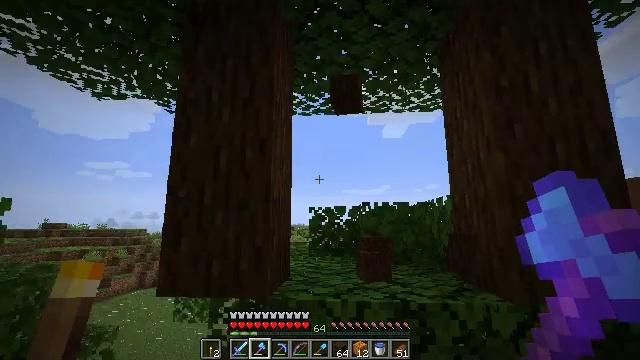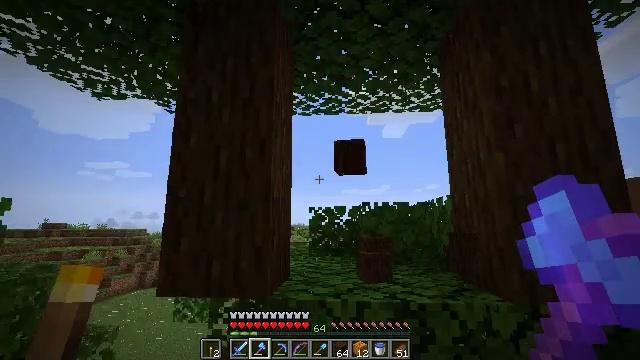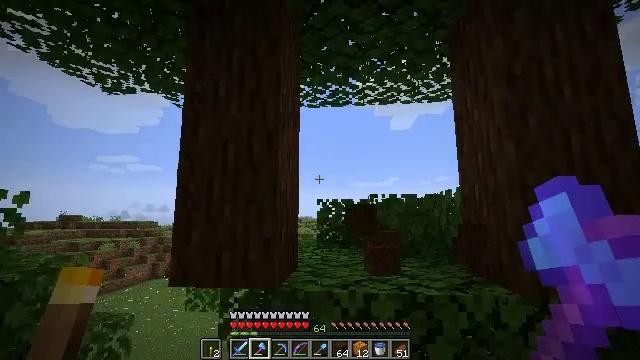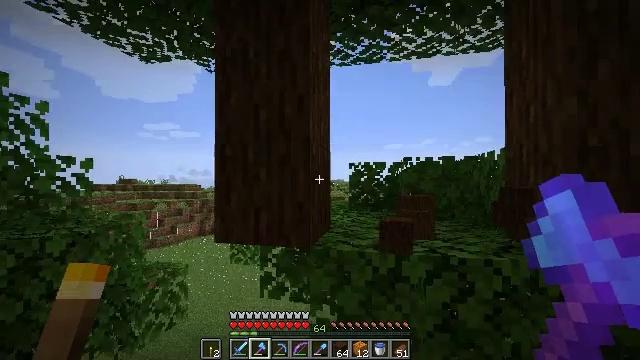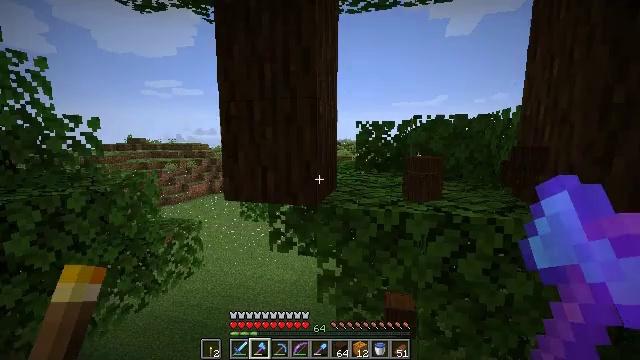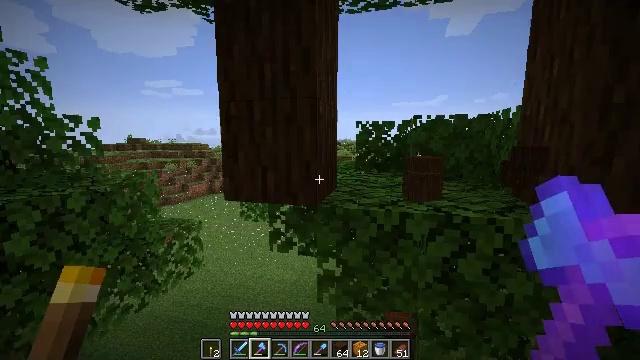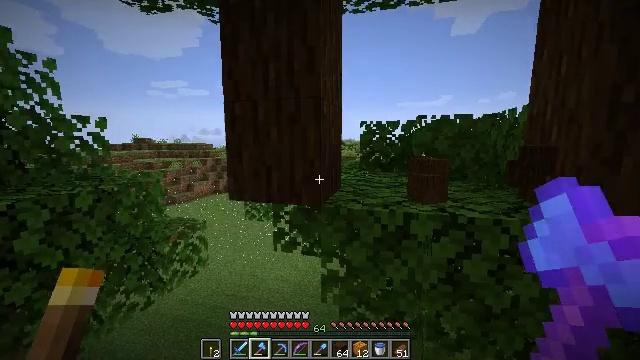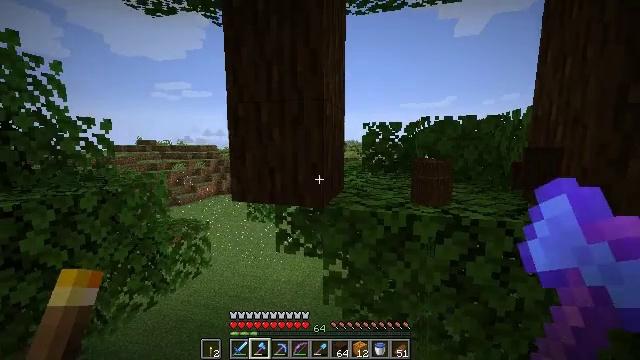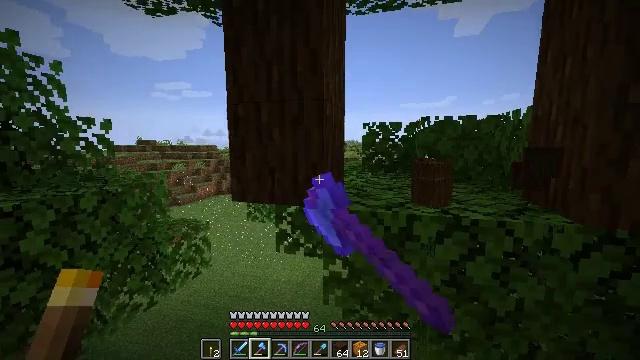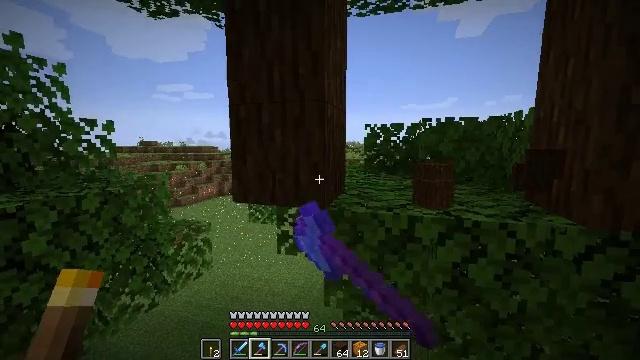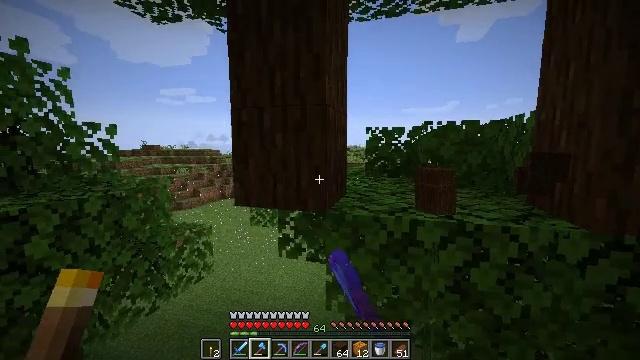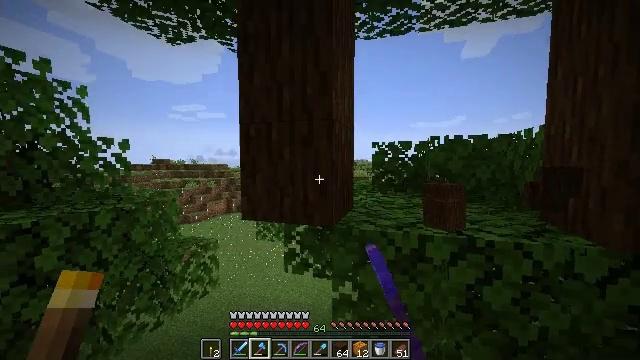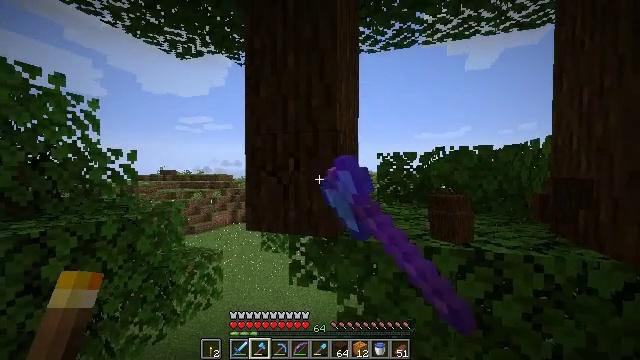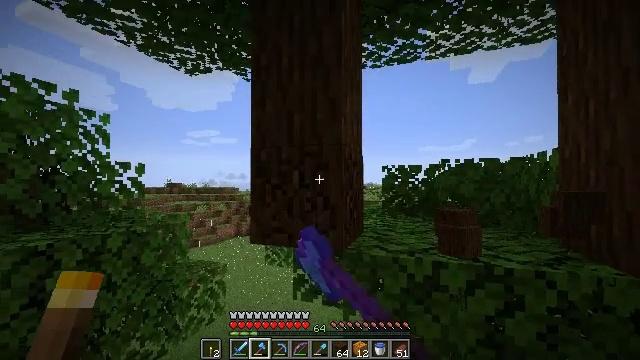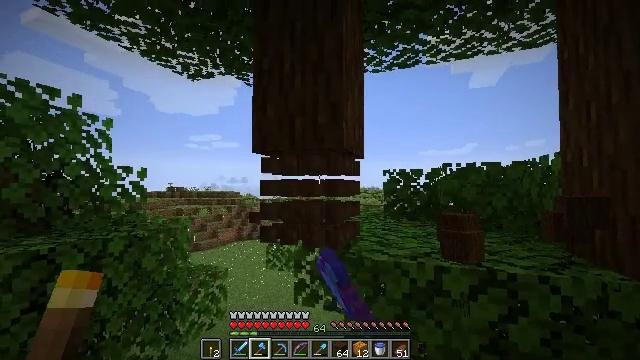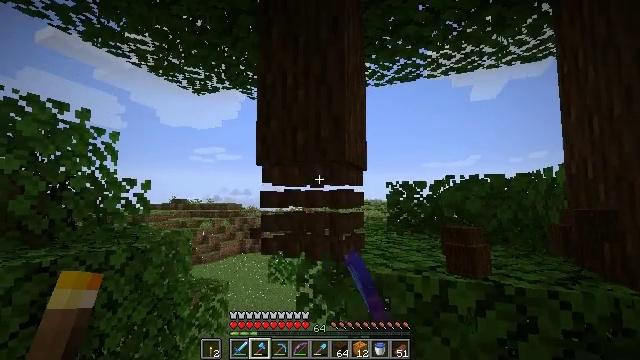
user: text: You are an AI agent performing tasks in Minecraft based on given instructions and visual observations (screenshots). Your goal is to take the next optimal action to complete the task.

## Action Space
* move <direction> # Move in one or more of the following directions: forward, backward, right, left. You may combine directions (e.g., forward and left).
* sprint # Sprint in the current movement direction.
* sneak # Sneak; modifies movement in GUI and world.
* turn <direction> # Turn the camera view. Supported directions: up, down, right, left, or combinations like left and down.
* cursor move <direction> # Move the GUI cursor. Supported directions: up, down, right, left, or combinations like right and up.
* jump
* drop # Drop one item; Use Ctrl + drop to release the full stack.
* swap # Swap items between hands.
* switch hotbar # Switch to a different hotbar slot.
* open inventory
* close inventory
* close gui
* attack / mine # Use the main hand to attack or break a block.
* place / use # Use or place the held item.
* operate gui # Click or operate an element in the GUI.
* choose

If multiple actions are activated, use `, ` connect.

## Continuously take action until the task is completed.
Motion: motion action
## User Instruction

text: Mine the dark oak log from a tree.
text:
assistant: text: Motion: no_op
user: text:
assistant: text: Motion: turn left and down
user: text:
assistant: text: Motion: turn left and down
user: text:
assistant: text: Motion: turn left and down
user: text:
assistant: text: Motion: no_op
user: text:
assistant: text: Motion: no_op
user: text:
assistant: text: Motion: attack / mine
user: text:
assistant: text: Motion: attack / mine
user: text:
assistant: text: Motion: attack / mine
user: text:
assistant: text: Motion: attack / mine
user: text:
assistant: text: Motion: turn left and up, attack / mine
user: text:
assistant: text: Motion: turn left and up, attack / mine
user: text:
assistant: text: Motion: turn left and up, attack / mine
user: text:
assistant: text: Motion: attack / mine
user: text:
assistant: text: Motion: turn up, attack / mine
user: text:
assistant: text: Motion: turn up, attack / mine
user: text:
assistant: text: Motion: attack / mine
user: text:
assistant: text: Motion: attack / mine
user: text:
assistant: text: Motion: turn up, attack / mine
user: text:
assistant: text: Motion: turn up, attack / mine
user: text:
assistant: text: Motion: attack / mine
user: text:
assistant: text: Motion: attack / mine
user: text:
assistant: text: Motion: attack / mine
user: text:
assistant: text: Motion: attack / mine
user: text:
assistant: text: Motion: turn up, attack / mine
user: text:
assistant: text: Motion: turn up, attack / mine
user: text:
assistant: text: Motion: turn up, attack / mine
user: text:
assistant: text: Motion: turn up, attack / mine
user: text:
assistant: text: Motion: turn up, attack / mine
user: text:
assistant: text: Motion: turn up, attack / mine